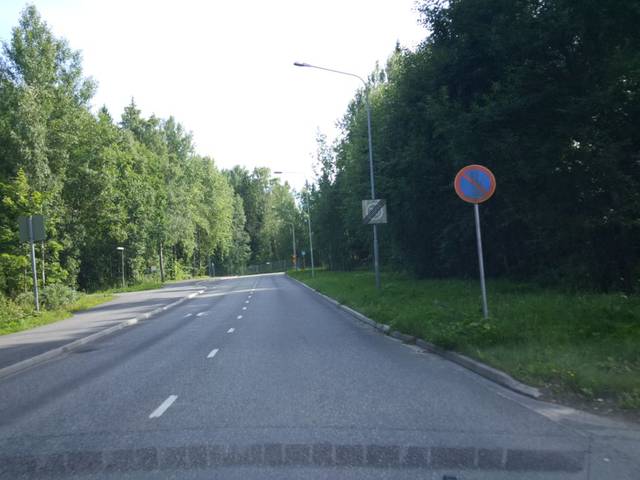
Region: Finland
Coordinates: 60.222, 24.761